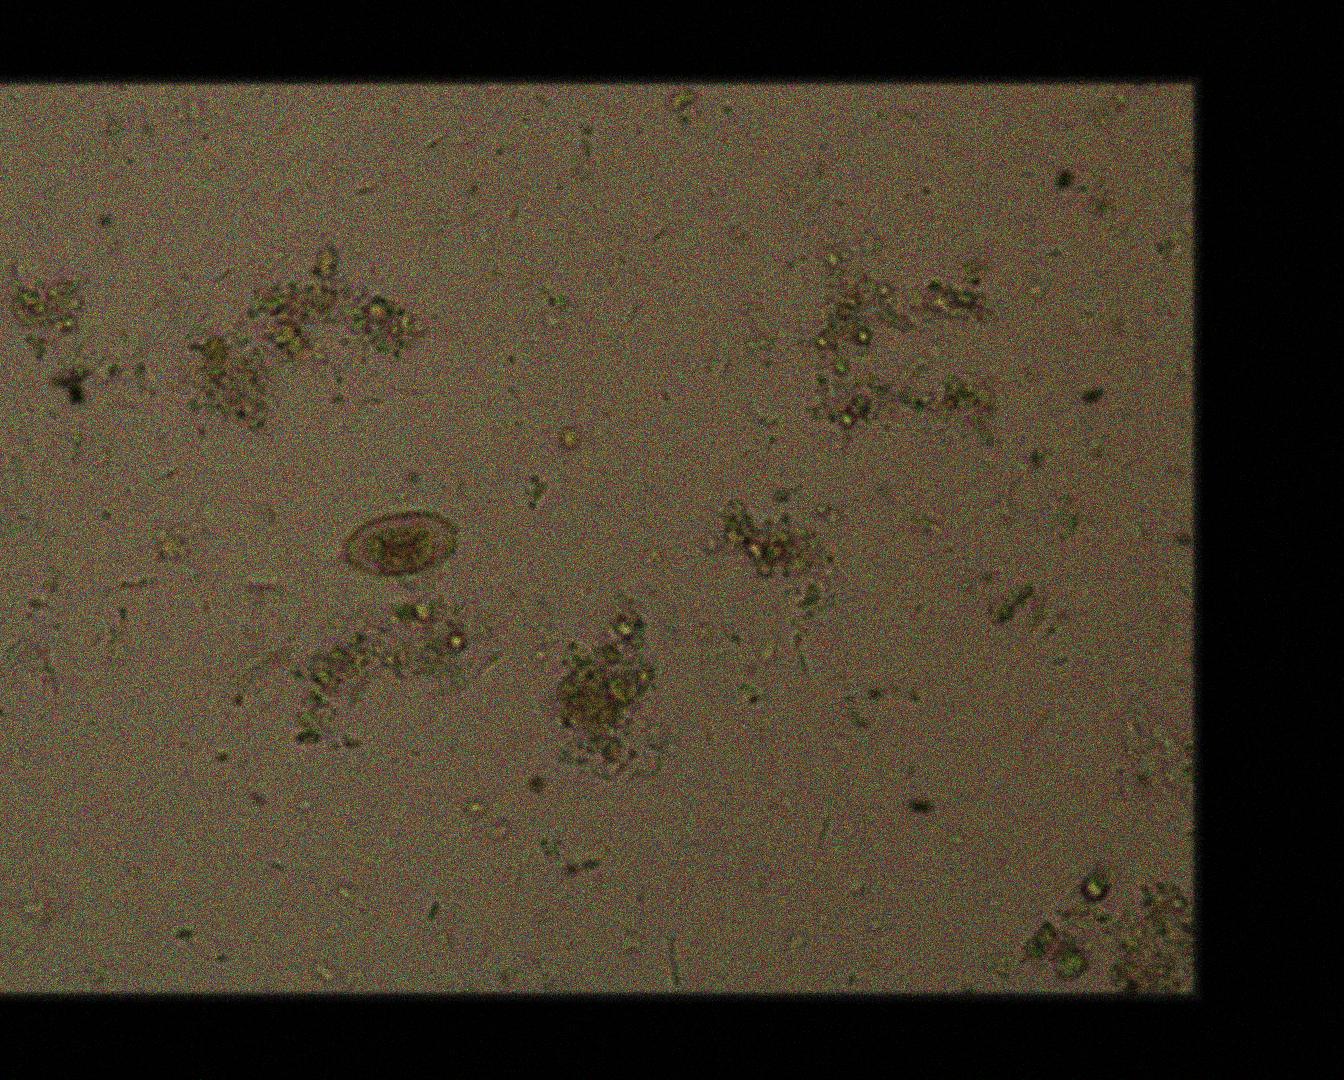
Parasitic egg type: Capillaria philippinensis